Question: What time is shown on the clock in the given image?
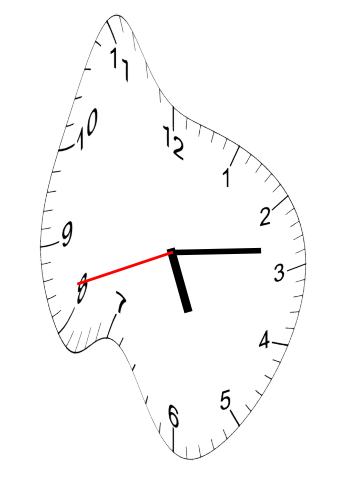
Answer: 05:13:42